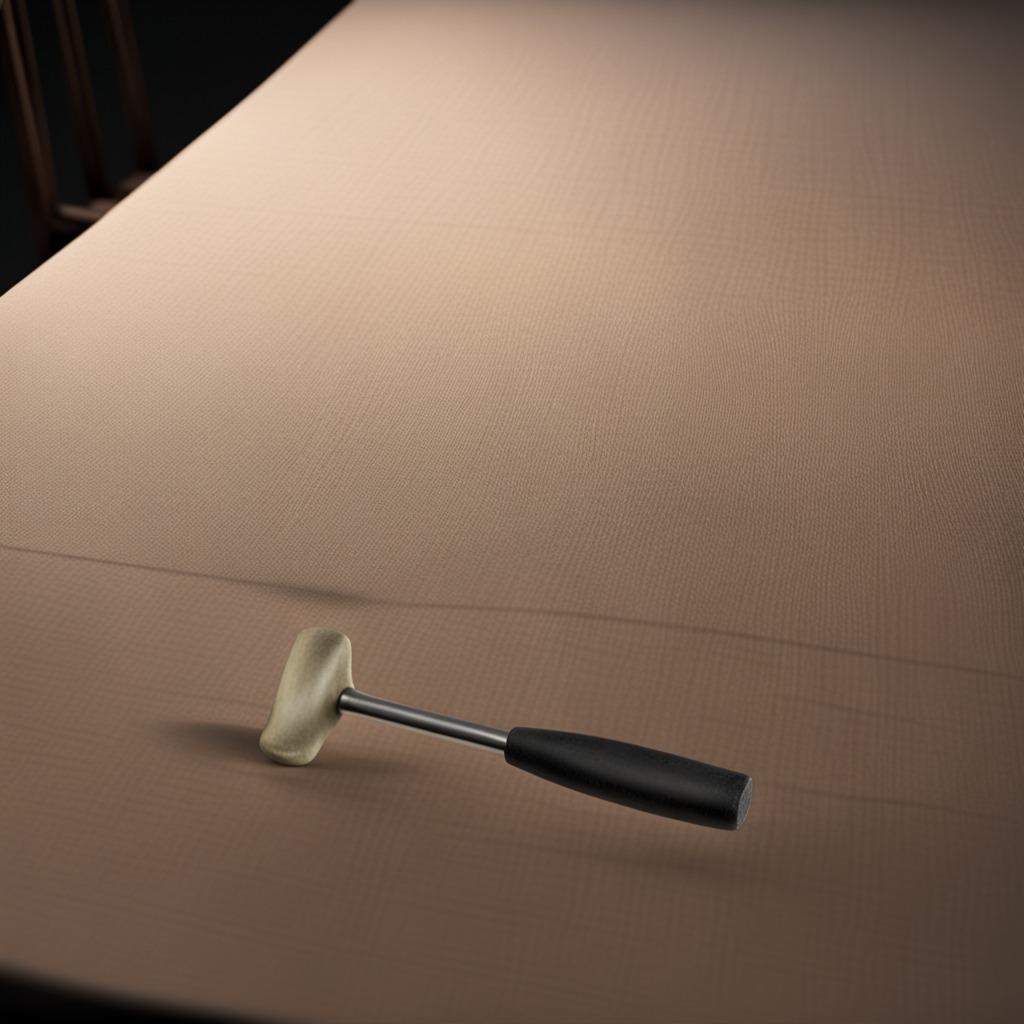
A hammer lies on a wooden table inside a workshop at night dim ambient light soft shadows worn but beneath the cloth.